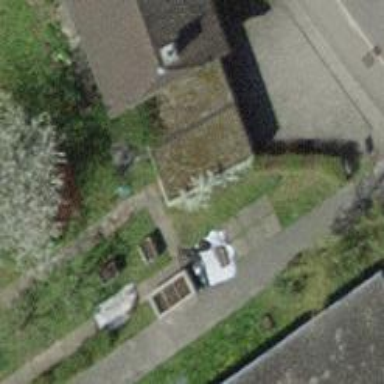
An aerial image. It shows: Garage with flat roof.